Aerial crown-view tile of a tropical tree (Barro Colorado Island, Panama), acquired 20240611:
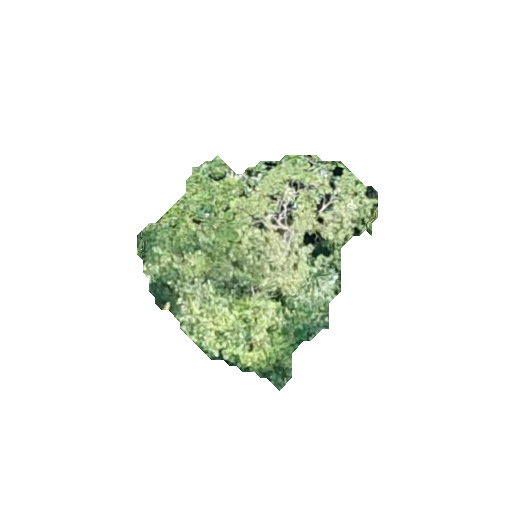
Species: Cordia alliodora
GBIF accepted scientific name: Cordia alliodora
Crown area: 55.571 m²